Question: Here is the query which needs to be altered. I have attached the output of the screen. Here i need only the results where . How should i change in this query for the O/P.
How can this be done?
'''
SELECT d.id, d.dealTitle, d.expiryDate, d.dealMainImage, d.actualPrice, d.discount, d.offerValue, d.maxBuy, sum( sc.quantity ) AS totalDealsBought
FROM deal AS d
LEFT JOIN shoppingcart AS sc ON sc.dealID = d.id
WHERE CURDATE( ) != d.startDate
AND d.startDate < CURDATE( )
AND d.status = 'Active'
AND d.cities = 'chennai'
AND sc.paymentStatus = 'paid'
GROUP BY d.id
'''

Thanks in advance.
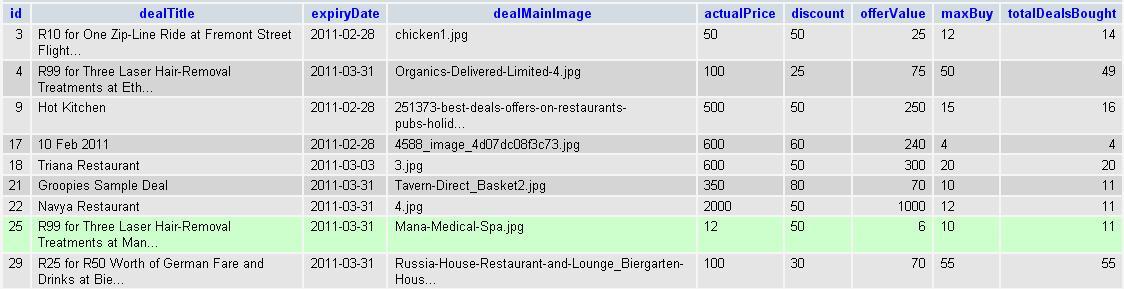
Answer: Have you tried with
'''
GROUP BY d.id
HAVING d.maxBuy <= sum(sc.quantity)
'''